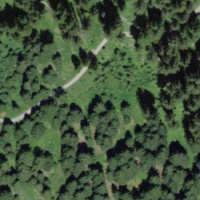
EUNIS habitat code: 43
Species observed at this site:
Pimpinella major
Neottia ovata
Corvus corax
Sciurus vulgaris